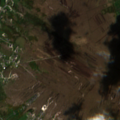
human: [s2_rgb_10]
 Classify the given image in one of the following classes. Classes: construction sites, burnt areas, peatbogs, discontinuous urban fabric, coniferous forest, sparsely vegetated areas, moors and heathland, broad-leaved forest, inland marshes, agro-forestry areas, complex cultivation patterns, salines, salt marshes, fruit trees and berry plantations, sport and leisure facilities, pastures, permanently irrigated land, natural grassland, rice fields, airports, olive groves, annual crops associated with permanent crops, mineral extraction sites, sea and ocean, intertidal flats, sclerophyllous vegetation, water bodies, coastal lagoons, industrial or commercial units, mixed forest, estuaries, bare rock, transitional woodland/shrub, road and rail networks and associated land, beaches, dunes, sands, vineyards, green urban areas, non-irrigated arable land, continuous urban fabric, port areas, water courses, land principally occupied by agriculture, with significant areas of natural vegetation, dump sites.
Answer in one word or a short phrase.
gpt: complex cultivation patterns, peatbogs